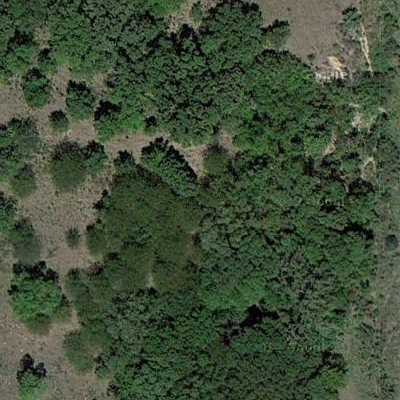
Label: eForest